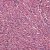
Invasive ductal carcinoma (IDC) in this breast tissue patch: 0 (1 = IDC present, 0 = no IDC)